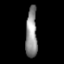
Tissue: lung
Cell type: Epithelial cells
Senescence score: 0.2156
Nuclear area (px): 559
Mean DAPI intensity: 143.903